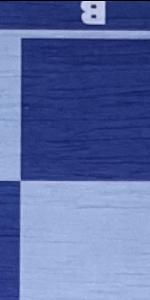
Label: Empty